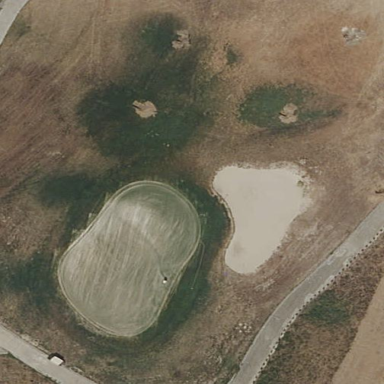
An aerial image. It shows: Golf green.